Question: I have tried everything I can think of to increase the speed of inserts. Which is really only a couple of things with no improvement.
I have chunks of identifiers (Int64) that I need to send to a queue so that my multiple worker roles can work on it without having to worry about concurrency.
I have tried a 'foreach' loop (both with '.ToString()' and 'BitConverter.GetBytes()'):
'''
foreach(long id in ids) {
queue.AddMessage(new CloudQueueMessage(id.ToString() /*BitConverter.GetBytes(id)*/));
}
'''
And a Parallel '.ForAll<T>()':
'''
ids.AsParallel().ForAll(id => queue.AddMessage(new CloudMessage(id.ToString())));
'''
Both from local and a WorkerRole inside the same data center, the inserts max out at 5 per second, and average 4.73 per second.
Am I doing something wrong?

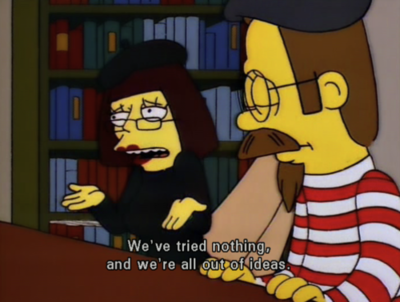
Answer: Try disabling Nagle on the tcp stack, as this buffers small packets, resulting in upwards of 1/2-second delay shipping your content. Put this in your role start code:
'''
ServicePointManager.UseNagleAlgorithm = false;
'''